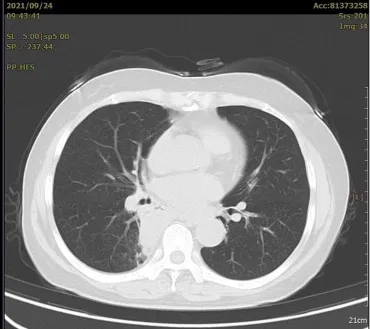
The before and after comparison of the arterial embolization treatment for the lesion. (A,C) A consolidation shadow can be seen in the right lung before the treatment.
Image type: radiology (ct)